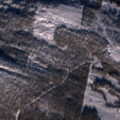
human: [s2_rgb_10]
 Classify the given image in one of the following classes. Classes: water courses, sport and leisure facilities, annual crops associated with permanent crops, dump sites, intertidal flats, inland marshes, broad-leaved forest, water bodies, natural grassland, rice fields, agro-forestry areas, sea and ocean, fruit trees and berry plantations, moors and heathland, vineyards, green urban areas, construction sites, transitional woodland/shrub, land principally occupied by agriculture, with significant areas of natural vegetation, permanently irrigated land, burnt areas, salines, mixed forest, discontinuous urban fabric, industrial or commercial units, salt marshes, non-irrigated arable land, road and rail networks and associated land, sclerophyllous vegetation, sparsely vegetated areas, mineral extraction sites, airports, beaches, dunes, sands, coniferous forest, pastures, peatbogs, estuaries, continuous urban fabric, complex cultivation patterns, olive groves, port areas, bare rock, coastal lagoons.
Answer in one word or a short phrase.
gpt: mixed forest, transitional woodland/shrub